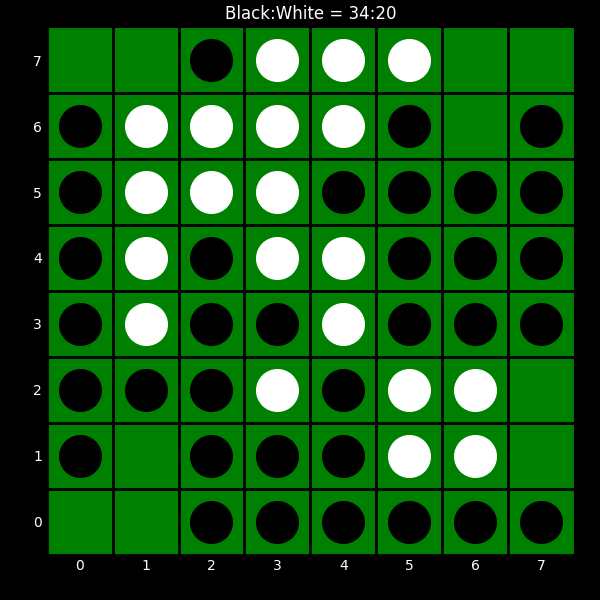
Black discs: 34
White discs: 20